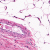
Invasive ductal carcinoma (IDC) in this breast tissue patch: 0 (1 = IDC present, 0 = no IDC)